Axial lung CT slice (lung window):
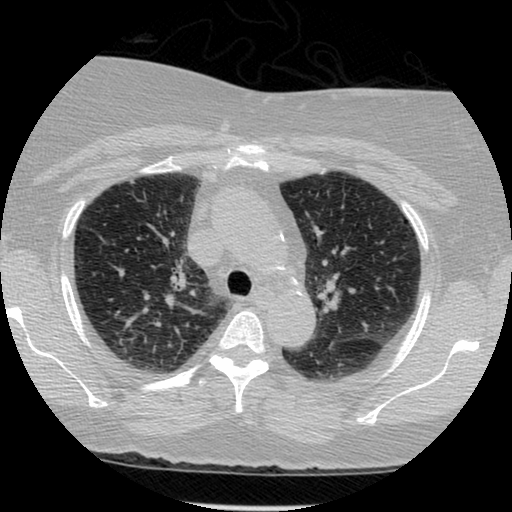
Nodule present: yes
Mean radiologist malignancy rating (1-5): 3